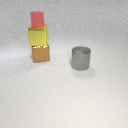
large yellow metal cube below small red rubber cylinder